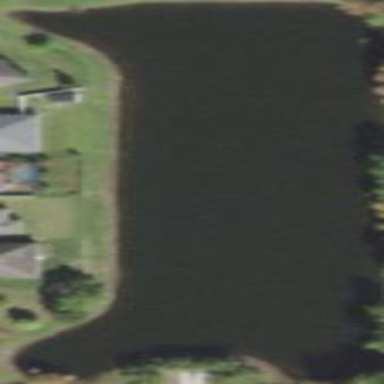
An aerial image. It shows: Pond surrounded by natural water.